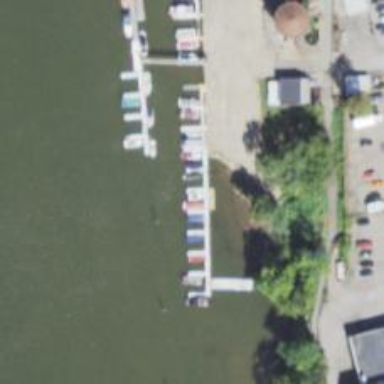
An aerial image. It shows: Pier with mooring facilities.